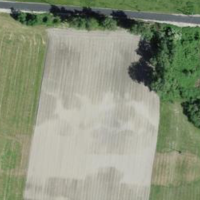
EUNIS habitat code: 57
Species observed at this site:
Campanula glomerata